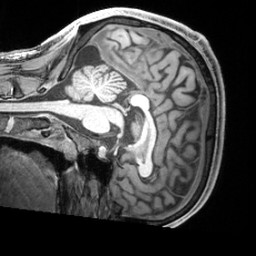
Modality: T1w
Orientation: sagittal